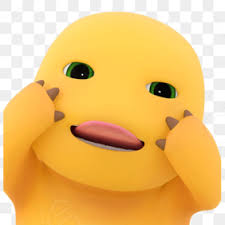
Label: nailong